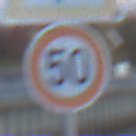
Verkehrszeichen: Geschwindigkeit50
Zusatzzeichen oben: AmphibienwanderungLinks
Umgebung: Outdoor, Suburban
Tageszeit: SunriseSunset
Wetter: PartlyCloudy
Licht: Natural
Jahreszeit: NotSpecified
Kontrast: LowContrast